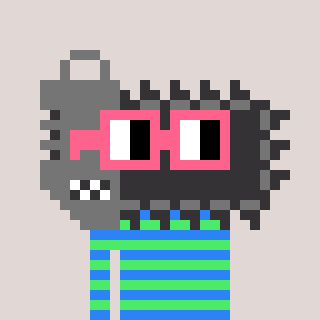
a pixel art character with square pink glasses, a chainsaw-shaped head and a teal-colored body on a warm background